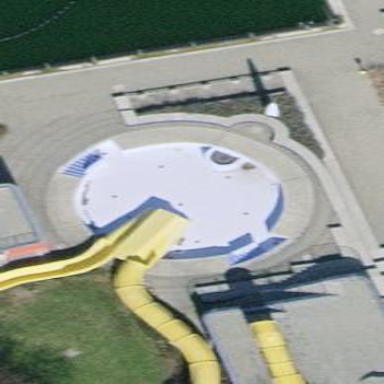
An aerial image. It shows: Swimming pool within leisure land area designed for swimming activities.